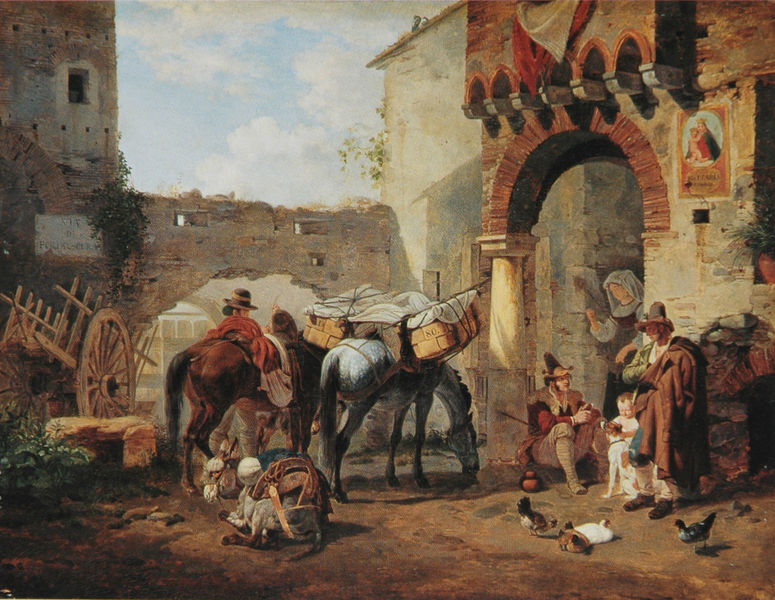
Titel: Vor einer Schänke in Tivoli
Künstler: Peter von Heß
Standort: München
Institution: Neue Pinakothek
Schlagwörter: blau, gemälde, gruppe, himmel, mann, schatten, umhang, vogel, wolken, frauen, gelb, grün, landschaft, menschen, ocker, sitzen, stadt, blume, braun, fenster, frau, hell, holz, hut, hüte, licht, männer, schwarz, straße, szene, säule, säulen, weiss, dach, gebäude, haus, hund, rot, schleier, tiere, tuch, weg, leute, malerei, flasche, wand, architektur, falten, stehen, stein, steine, taube, tragen, bild, bildnis, herr, öl, erde, häuser, natur, strauch, vögel, busch, büsche, sonne, boden, mantel, sitzend, stoff, gewänder, händler, kind, esel, genre, kamin, karren, kinder, landleben, pferd, pferde, räder, szenerie, turm, vase, sattel, zaumzeug, balkon, topf, farbig, sommer, bogen, fassade, italien, fahne, gepäck, körbe, last, lehm, dorf, mauer, schornsteine, ziegel, bauernhof, hof, enten, kutsche, bank, beladen, karre, rad, rundbogen, wagen, wagenrad, romantik, korb, lciht, tor, bögen, karawane, keller, nische, schild, spitzweg, ruine, knabe, burg, kloster, orient, torbogen, mauerwerk, tauben, loch, nonne, kiste, schimmel, maultier, löcher, arkaden, kapitell, gemäuer, stadttor, biedermeier, ziegelsteine, geflügel, gesims, efeu, dunke, jesus, mauern, fressen, wams, fensterbank, gehöft, dreck, stadtmauer, staft, kin, fresko, bepackt, lasttier, maulesel, huhn, maria, madonna, streben, bruchstein, post, henne, hennen, hühner, lasten, burgtor, ziegelstein, bruchsteine, waren, barde, picken, karrenr, koffere, sel, votivbild, sietzen, hühne, atnike, örbe, ziegelk